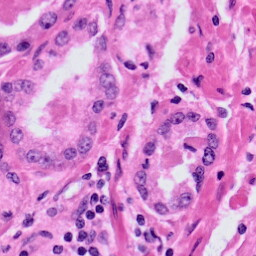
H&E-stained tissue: Prostate